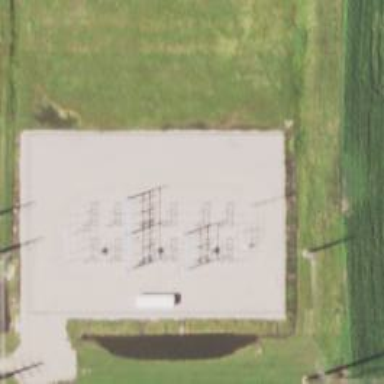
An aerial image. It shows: Switch used for power control.